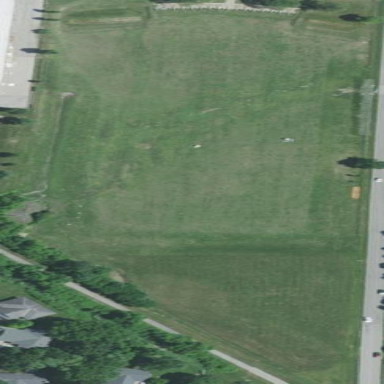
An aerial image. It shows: Grassy area designated as driving range for golf.